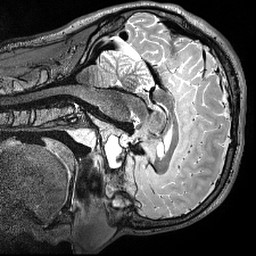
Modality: T2w
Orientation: sagittal
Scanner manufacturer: siemens
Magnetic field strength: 3 T
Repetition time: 3.2 s
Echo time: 0.566 s